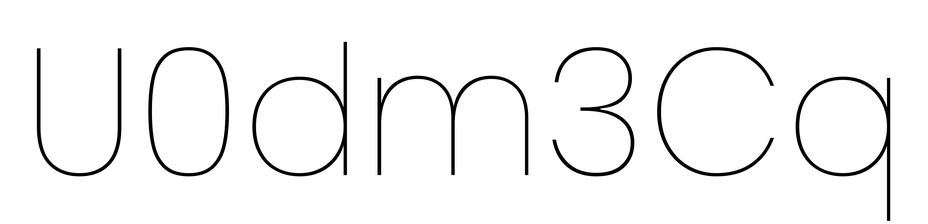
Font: Poppins-Thin